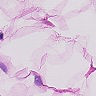
Metastatic tissue present: no